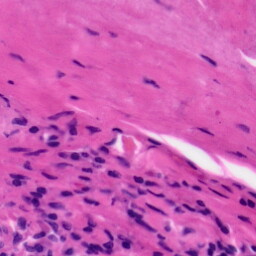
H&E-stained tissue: Tonsil